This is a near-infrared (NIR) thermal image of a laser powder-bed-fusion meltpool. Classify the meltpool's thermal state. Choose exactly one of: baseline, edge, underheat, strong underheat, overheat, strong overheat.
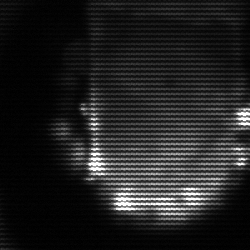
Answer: baseline